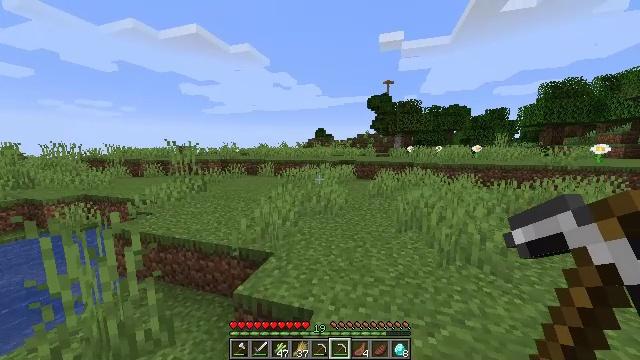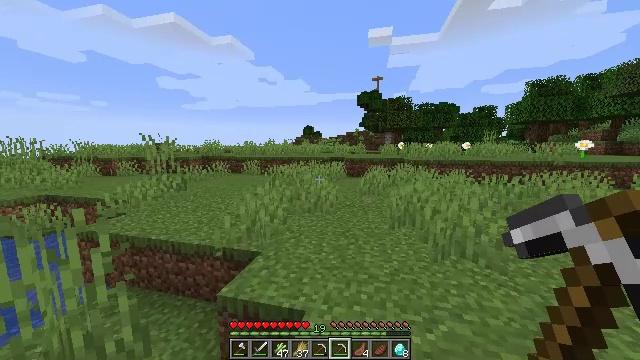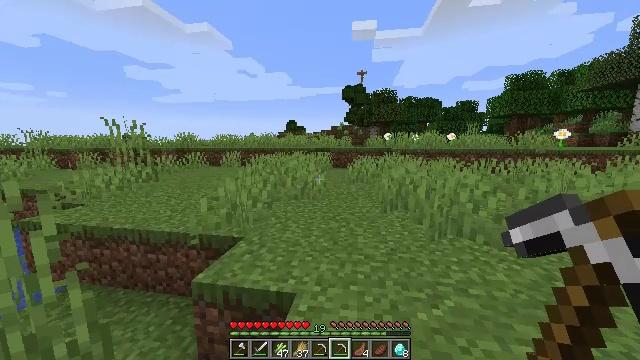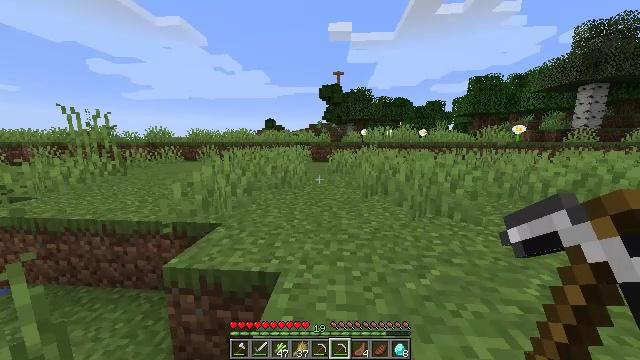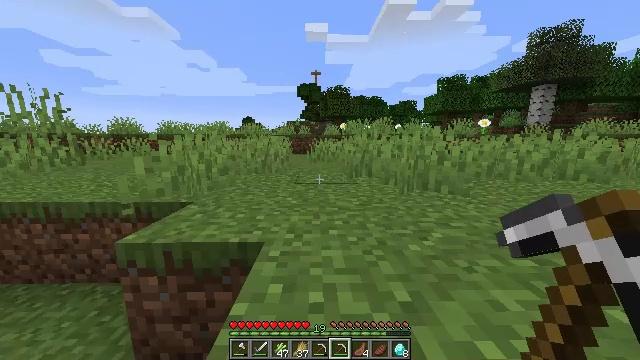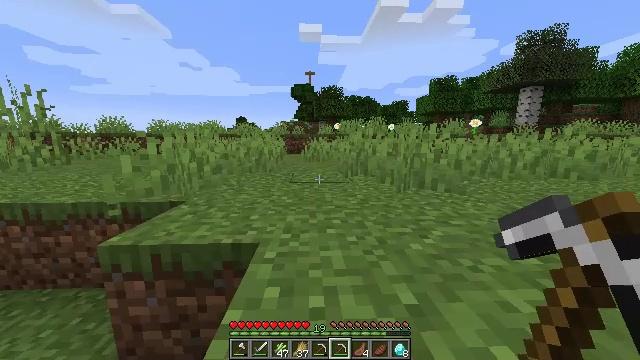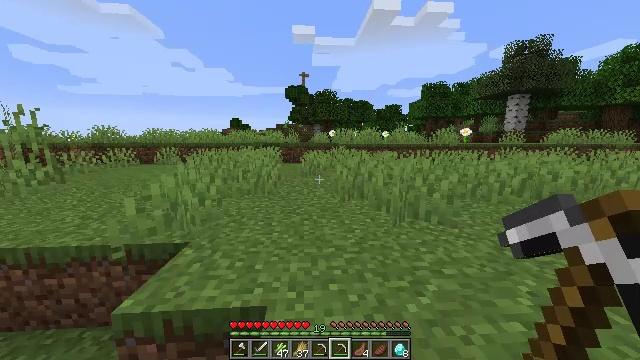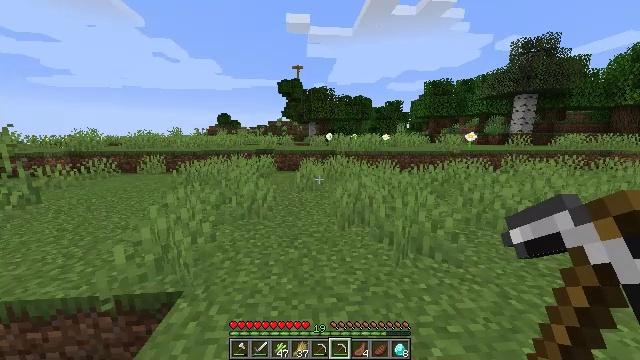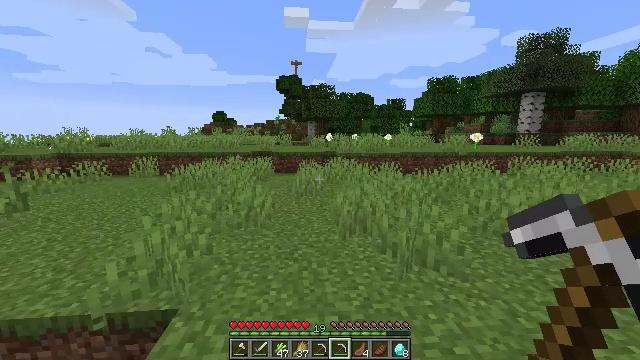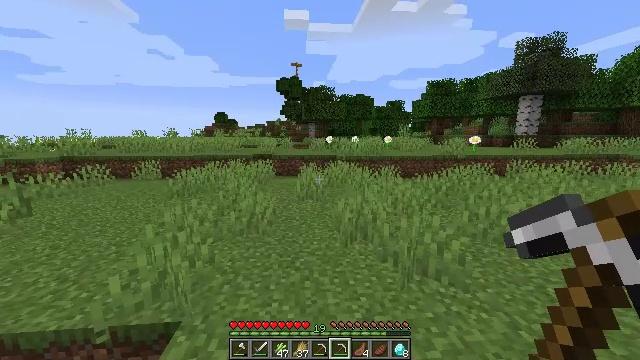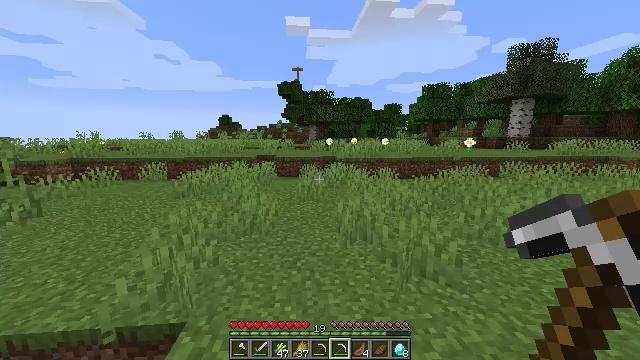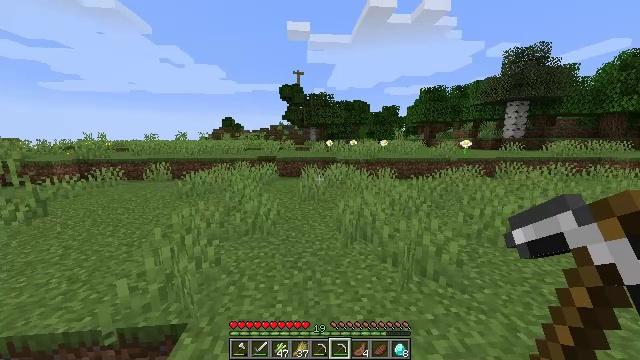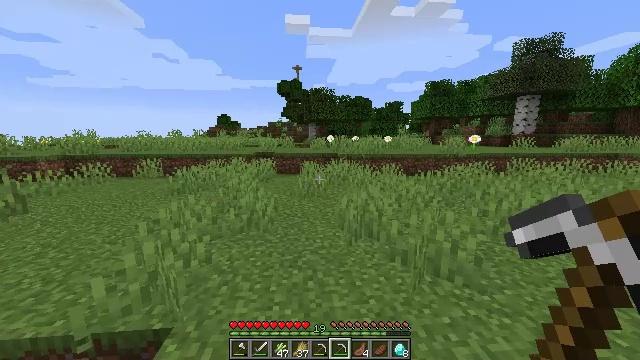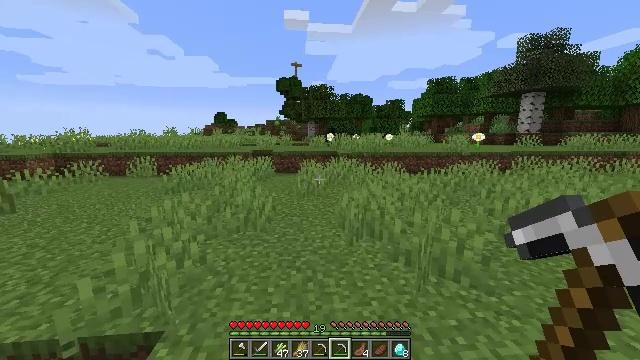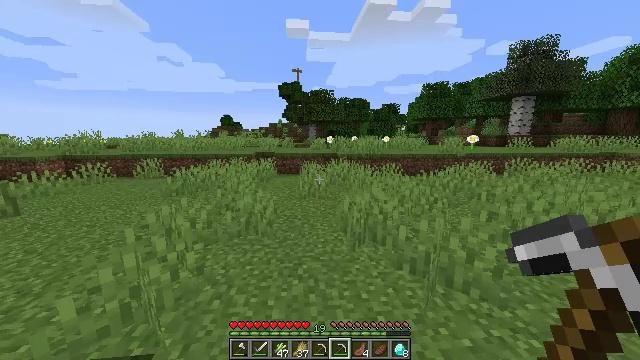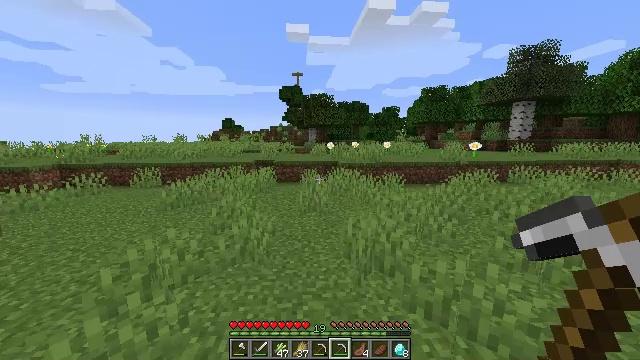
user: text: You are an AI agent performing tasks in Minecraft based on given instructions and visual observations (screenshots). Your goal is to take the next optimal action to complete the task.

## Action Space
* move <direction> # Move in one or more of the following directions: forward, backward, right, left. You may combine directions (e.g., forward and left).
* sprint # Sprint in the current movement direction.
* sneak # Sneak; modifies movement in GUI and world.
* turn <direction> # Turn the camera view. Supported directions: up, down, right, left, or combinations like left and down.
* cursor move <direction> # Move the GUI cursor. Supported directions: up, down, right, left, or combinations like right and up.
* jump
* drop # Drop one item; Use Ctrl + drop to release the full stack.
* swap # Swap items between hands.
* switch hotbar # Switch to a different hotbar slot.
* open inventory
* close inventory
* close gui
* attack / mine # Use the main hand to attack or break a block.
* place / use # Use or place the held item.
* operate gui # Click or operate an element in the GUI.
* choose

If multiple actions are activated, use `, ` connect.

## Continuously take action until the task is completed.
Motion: motion action
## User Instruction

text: Collect the bee nest for honey.
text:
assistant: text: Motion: move forward, sprint, turn right, jump
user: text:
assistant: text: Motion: move forward, sprint, turn right, jump
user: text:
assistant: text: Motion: move forward, sprint, turn right, jump
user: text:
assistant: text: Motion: move forward, sprint, turn right, jump
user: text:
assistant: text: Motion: move forward, sprint, turn right, jump
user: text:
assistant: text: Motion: move forward, sprint, turn right, jump
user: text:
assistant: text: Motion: move forward, sprint, turn right, jump
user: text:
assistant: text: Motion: move forward, sprint, jump
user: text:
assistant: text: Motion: move forward, sprint, jump
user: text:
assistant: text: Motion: move forward, sprint, jump
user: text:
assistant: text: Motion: move forward, sprint, jump
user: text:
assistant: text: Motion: move forward, sprint, jump
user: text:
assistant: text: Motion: move forward, sprint, jump
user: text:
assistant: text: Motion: move forward, sprint, jump
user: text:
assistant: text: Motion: move forward, sprint, jump
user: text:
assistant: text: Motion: move forward, sprint, jump
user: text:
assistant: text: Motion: move forward, sprint, jump
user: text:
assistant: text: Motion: move forward, sprint, jump
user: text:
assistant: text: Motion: move forward, sprint, jump
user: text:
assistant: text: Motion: move forward, sprint, jump
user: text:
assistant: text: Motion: move forward, sprint, jump
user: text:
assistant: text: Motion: move forward, sprint, jump
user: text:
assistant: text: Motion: move forward, sprint, jump
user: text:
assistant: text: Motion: move forward, sprint, turn left
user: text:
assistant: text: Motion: move forward, sprint
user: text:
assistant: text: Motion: move forward, sprint
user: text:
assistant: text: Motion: move forward, sprint
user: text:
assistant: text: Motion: move forward, sprint
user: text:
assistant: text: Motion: move forward, sprint, turn left
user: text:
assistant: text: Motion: move forward, sprint, turn left